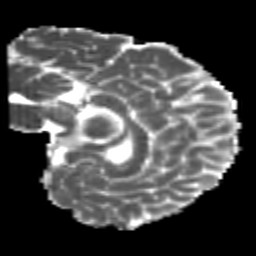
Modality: MD
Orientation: sagittal
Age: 21
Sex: male
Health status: healthy
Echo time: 0.074 s